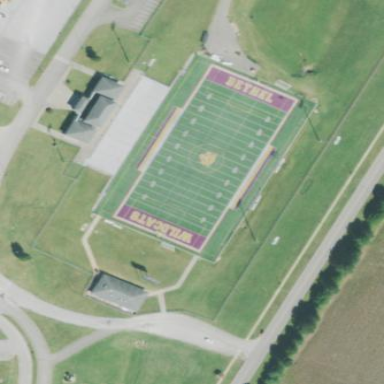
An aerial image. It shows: American football pitch for leisure and sport activities.